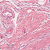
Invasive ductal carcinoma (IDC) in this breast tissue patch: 0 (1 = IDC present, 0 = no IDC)